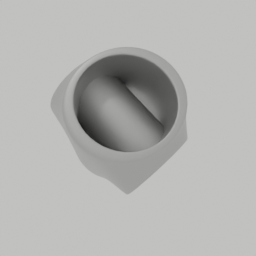
Label: mechanical